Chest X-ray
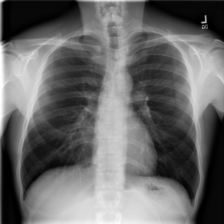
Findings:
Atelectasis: negative
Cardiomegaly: negative
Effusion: negative
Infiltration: negative
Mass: negative
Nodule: negative
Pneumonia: negative
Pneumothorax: negative
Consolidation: negative
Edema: negative
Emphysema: negative
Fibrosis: negative
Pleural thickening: negative
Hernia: negative